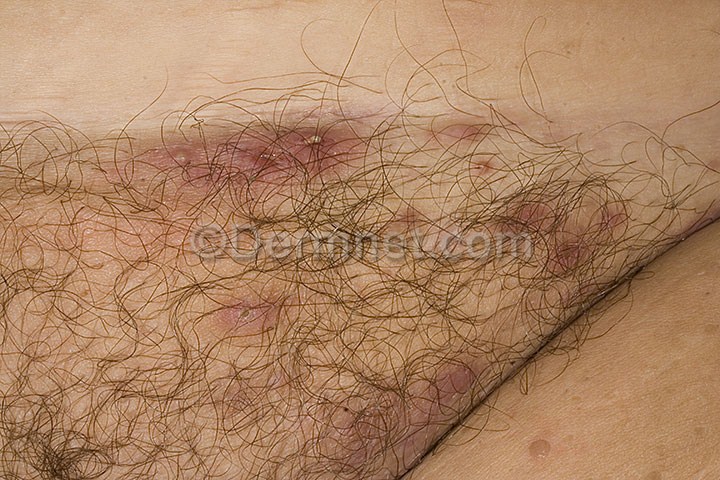
Disease: Acne and Rosacea Photos